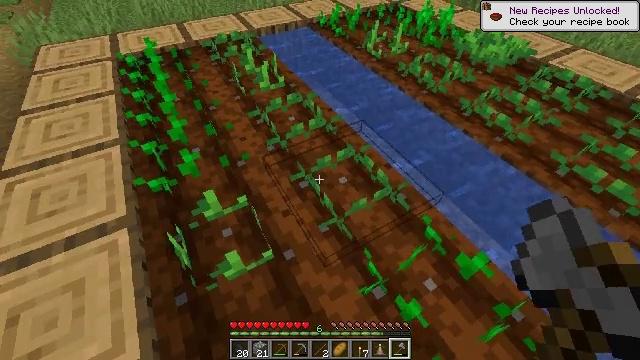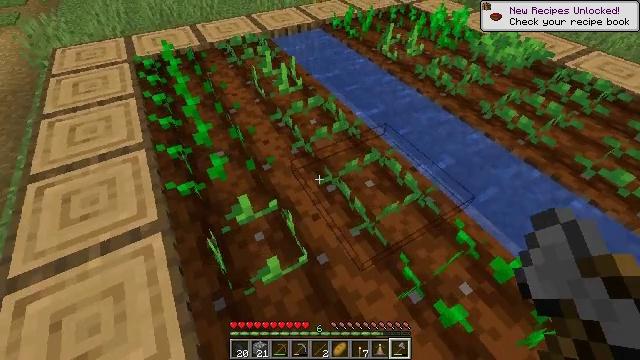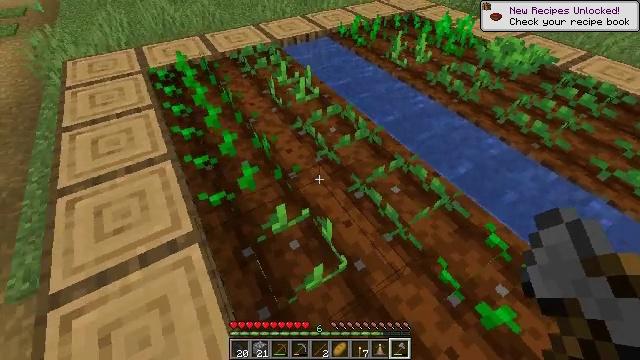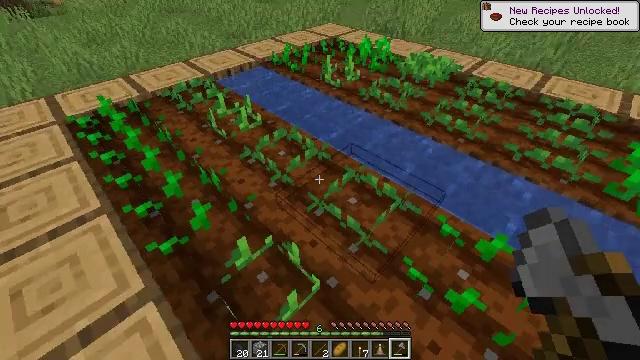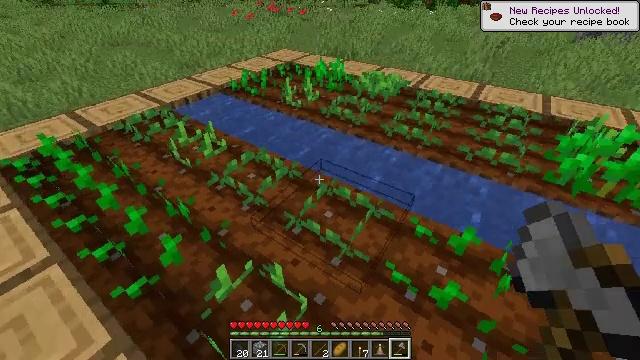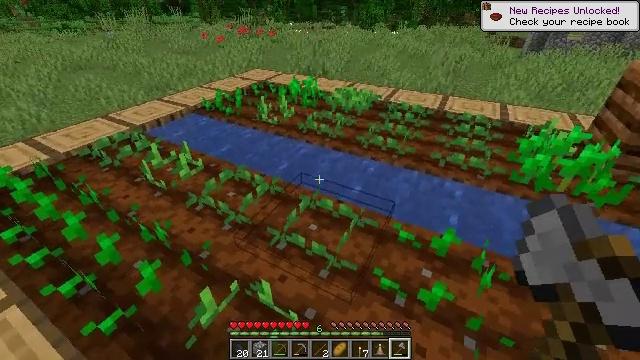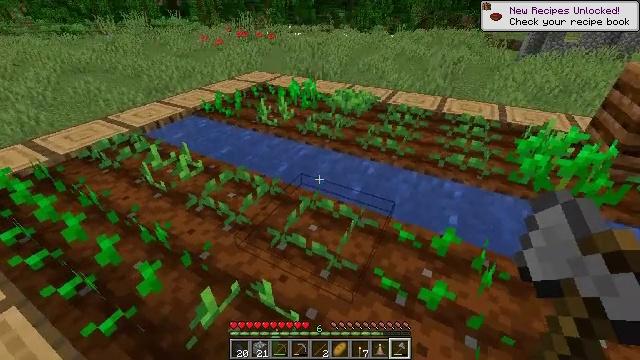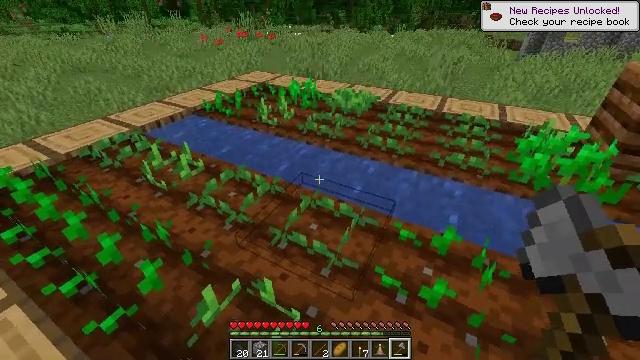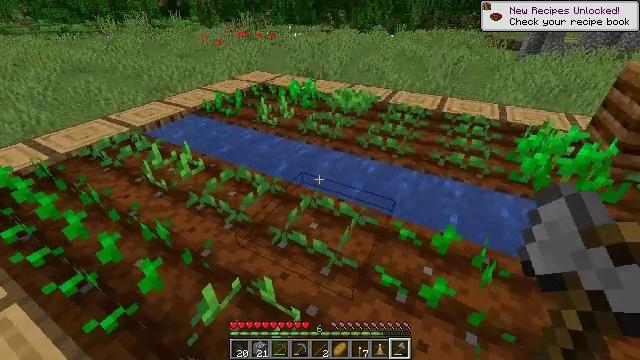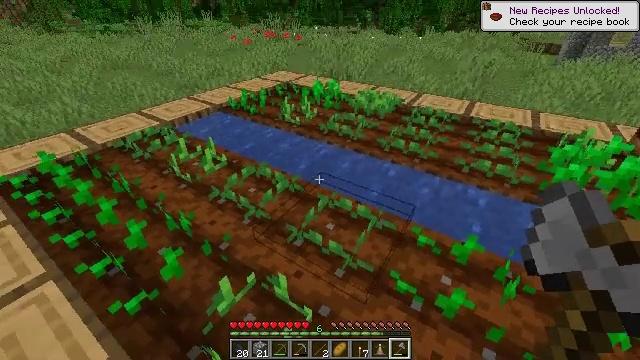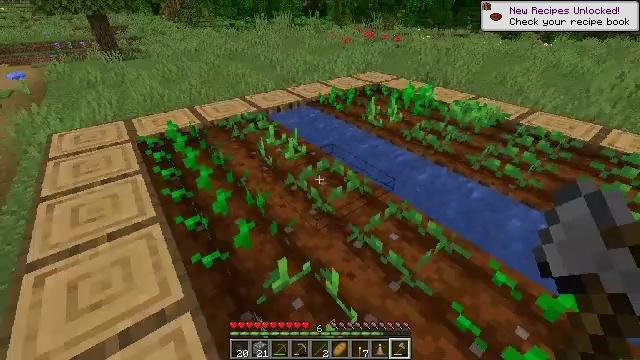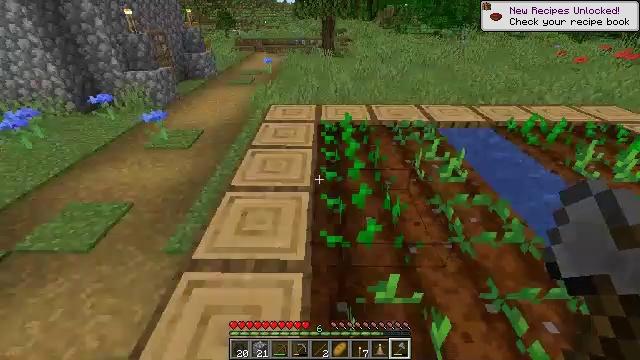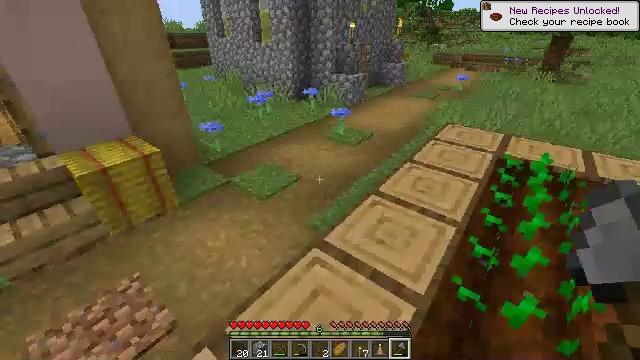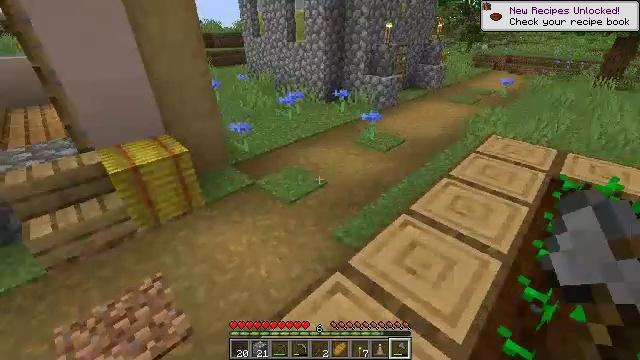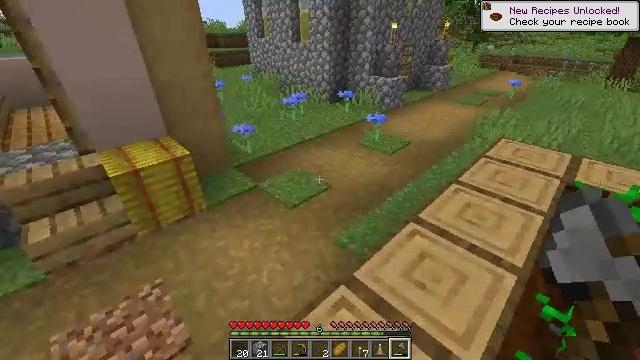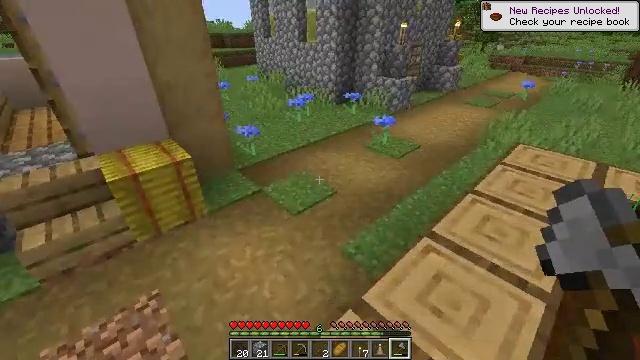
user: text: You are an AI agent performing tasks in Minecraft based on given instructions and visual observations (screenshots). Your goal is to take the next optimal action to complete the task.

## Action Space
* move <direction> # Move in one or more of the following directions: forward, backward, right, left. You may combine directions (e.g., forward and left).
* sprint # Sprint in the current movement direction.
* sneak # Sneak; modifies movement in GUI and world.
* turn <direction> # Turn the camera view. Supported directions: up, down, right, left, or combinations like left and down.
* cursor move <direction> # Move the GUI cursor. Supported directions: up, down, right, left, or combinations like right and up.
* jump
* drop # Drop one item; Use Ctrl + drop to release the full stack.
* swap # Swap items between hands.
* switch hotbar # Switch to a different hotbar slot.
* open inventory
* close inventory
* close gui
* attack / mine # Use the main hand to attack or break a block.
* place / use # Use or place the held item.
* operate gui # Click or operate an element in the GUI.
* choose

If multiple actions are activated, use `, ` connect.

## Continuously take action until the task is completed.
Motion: motion action
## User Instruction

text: Collect a hay block for crafting.
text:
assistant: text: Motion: move left
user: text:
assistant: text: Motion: turn right
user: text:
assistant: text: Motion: turn right and up
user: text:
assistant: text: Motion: turn right and up
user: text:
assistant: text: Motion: turn right and up
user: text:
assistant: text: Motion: no_op
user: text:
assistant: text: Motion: no_op
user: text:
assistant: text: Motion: no_op
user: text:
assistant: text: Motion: turn left
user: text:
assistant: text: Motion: turn left
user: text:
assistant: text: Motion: turn left and up
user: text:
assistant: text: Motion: move forward, turn left and up
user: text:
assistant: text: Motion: move forward, turn left
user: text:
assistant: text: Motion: move forward
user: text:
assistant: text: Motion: move forward, turn left
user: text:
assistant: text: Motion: move forward, turn left
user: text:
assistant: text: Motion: move forward, turn left
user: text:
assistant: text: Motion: move forward, turn left
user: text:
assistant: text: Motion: move forward, turn left and down
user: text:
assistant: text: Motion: move forward, turn left
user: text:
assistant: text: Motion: move forward, turn left and up
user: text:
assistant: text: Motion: move forward, turn left and up, attack / mine
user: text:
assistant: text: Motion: move forward, turn up, attack / mine
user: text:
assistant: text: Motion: move forward, attack / mine
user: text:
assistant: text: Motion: move forward, attack / mine
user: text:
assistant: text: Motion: attack / mine
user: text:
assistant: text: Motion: attack / mine
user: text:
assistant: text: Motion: attack / mine
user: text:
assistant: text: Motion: attack / mine
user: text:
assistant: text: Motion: attack / mine